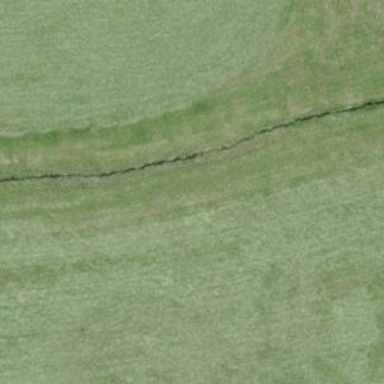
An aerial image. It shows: Ditch serving as waterway.